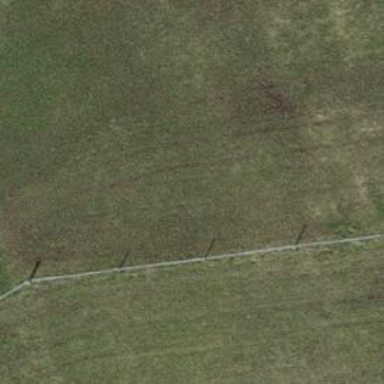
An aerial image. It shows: Fence is in the image.